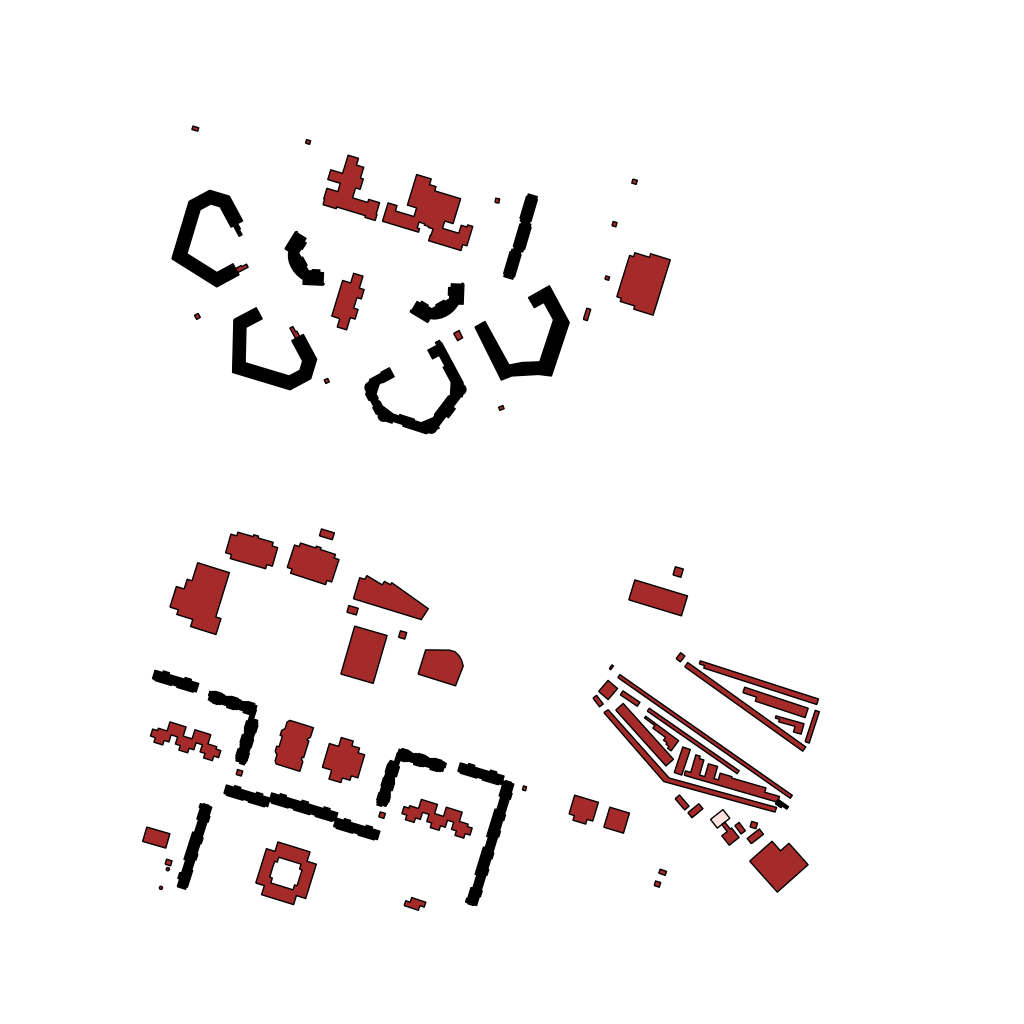
Tags: overhead vector_map, business, recreation, residential, special, modern, soviet, high_rise, individual_rise, low_rise, density_1, Building, Facility, Gas, 1.0 km²